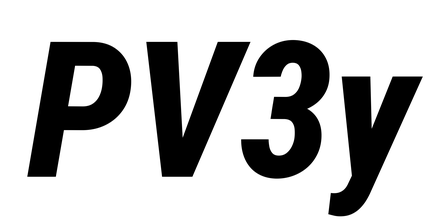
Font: Roboto-Italic_Condensed_ExtraBold_Italic